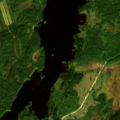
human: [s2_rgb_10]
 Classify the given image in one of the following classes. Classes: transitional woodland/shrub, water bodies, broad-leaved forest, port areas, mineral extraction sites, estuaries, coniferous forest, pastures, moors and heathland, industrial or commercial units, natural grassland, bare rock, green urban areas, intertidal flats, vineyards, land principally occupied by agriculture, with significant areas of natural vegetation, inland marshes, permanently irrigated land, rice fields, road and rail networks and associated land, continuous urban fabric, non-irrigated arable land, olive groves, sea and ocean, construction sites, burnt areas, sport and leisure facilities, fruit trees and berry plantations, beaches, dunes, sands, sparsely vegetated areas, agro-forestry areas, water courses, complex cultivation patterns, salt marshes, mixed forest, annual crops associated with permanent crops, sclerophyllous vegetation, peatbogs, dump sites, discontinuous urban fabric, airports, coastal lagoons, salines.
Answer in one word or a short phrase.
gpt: coniferous forest, mixed forest, transitional woodland/shrub, water bodies